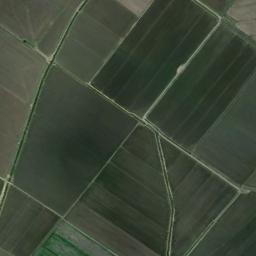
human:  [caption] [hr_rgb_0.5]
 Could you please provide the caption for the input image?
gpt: Several green rectangular farmlands of different sizes are arranged in neat rows and some roads go through the farmlands .

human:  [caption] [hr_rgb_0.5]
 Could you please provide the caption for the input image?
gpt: There are some green rectangular farmland .

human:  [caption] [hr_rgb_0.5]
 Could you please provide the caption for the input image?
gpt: Several neatly arranged green rectangular farm fields .

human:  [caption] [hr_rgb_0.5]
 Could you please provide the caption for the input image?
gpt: There are many rectangular farmlands of different shades .

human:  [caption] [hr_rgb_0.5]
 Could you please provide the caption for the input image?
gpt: There are some green rectangular farmlands of different sizes .